Question:
I want the query calculate like if week 2 for "Shalma", then "total seconds" for week 2 only will Sum in query....I want this result in query not in report, is that possible?
exp the result I want:
'''
PIC Total Seconds SortByWeek
'''
---
'''
Aida 600 2
Arifah 540000 2
Shalma 28000 1
Shalma 72036900 2
Zul 54000000 1
Zul 3000 2
Zul 100000 3
Zul 283500 4
'''
it shows total by week for each name.
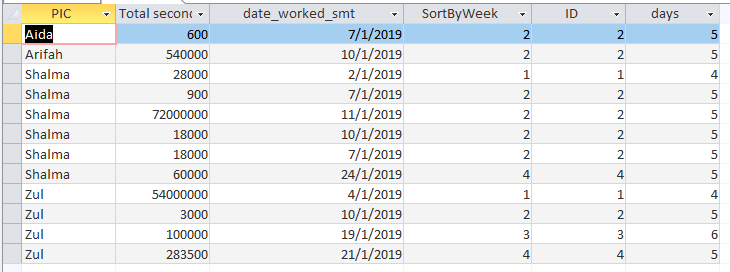
Answer: Don't include the full date in grouping.
'''
SELECT PIC, Sum([Total seconds]) AS [SumOfTotalSeconds], SortByWeek, Year(date_worked_smt) AS Yr, days
FROM [union]
INNER JOIN [day] ON union.SortByWeek = day.ID
GROUP BY PIC, Year(date_worked_smt), SortByWeek, days
ORDER BY PIC, SortByWeek;
'''